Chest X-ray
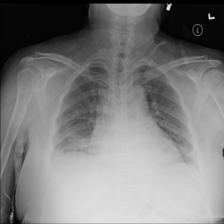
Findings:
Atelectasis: positive
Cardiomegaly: negative
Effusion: negative
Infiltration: positive
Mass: negative
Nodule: negative
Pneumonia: negative
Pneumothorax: negative
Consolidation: negative
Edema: negative
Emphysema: negative
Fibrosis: negative
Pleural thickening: negative
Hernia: negative